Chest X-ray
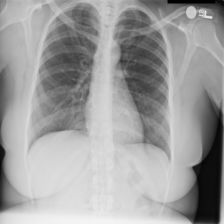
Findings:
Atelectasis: negative
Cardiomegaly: negative
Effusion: negative
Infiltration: negative
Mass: negative
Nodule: negative
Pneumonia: negative
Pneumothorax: negative
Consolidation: negative
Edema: negative
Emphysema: negative
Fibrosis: negative
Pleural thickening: negative
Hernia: negative